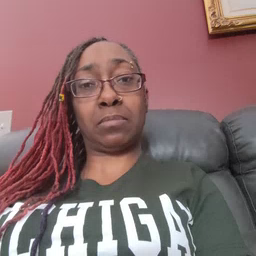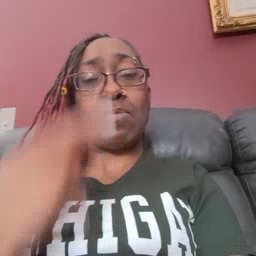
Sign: brother